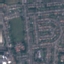
Land use / land cover: Residential